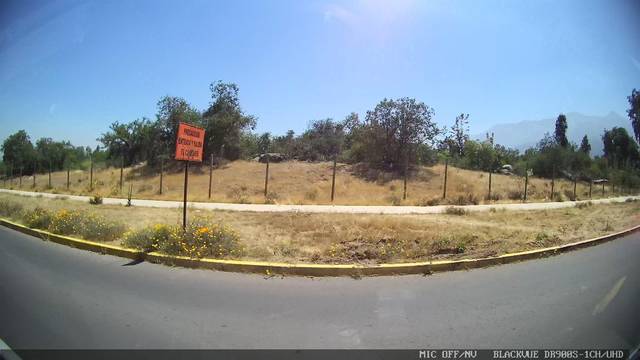
Region: Chile
Coordinates: -33.503, -70.531